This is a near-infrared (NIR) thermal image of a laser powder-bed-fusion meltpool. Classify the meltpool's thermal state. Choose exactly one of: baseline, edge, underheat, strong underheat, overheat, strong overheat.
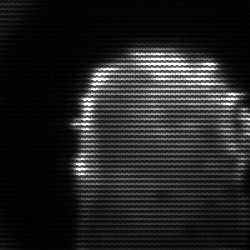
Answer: baseline